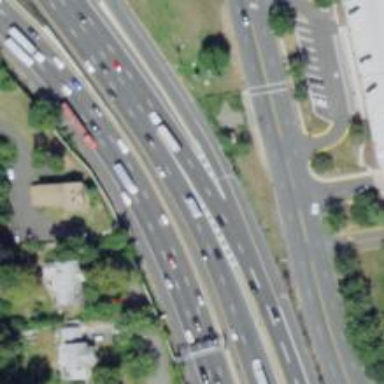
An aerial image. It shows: Asphalt trunk highway which is also expressway.